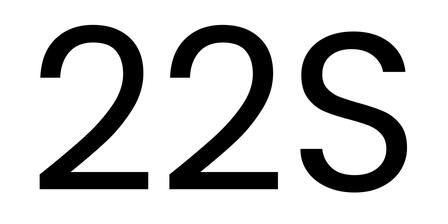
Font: Poppins-Regular